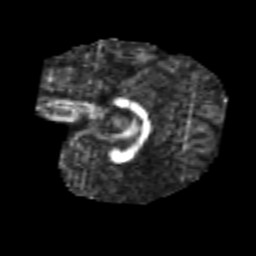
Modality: FA
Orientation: sagittal
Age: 7
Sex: male
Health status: healthy